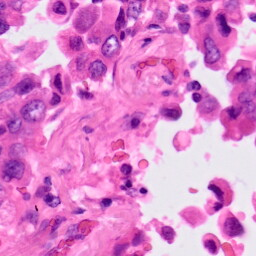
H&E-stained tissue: Lung